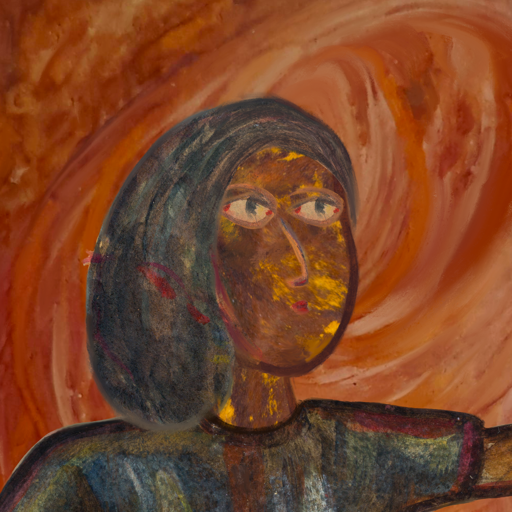
Background: Pious_Lady, Head And Neck Side: Comrade, Face Side: GypsyMother, Bust: Mosgoul, Hair Side: Gypsy_Mother, Head Accessory: Blank, Second Necklace: Blank, Necklace: Blank, Baby: Blank